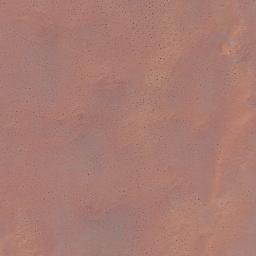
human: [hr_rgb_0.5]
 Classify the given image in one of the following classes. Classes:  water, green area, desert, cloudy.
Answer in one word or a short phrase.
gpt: desert